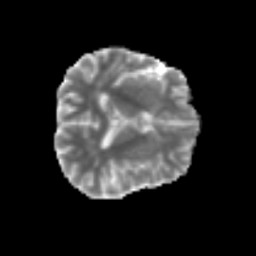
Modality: MD
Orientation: axial
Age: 55
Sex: male
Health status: ill
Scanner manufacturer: siemens
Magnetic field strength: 3 T
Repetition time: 8.7 s
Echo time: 0.11 s